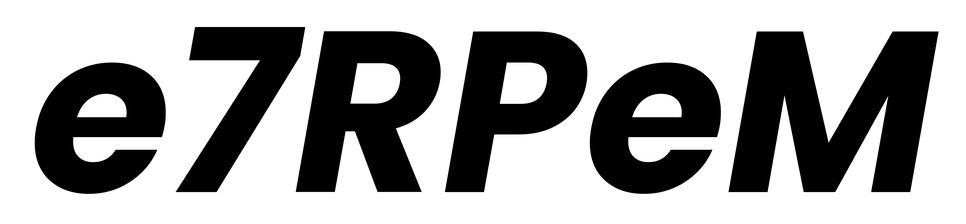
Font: Poppins-BoldItalic